Question: What date is the activity shown for?
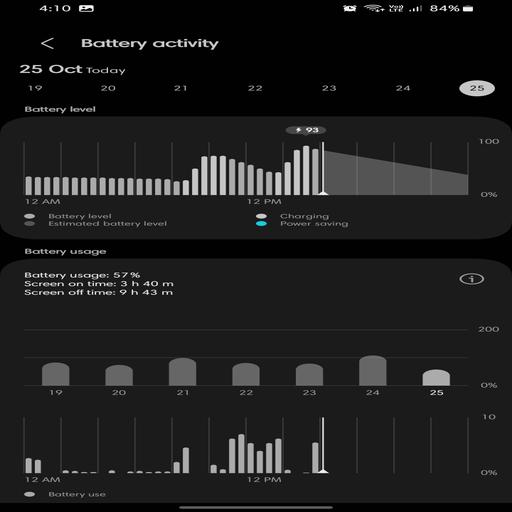
Answer: 01-10-2025 00:00